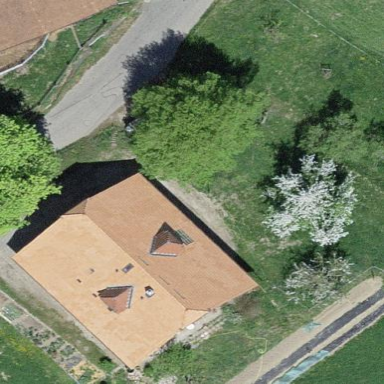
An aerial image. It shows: Farm building with half-hipped roof shape.